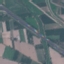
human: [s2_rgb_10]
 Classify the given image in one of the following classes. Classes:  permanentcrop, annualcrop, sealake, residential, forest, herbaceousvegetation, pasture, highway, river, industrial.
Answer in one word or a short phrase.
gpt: Highway